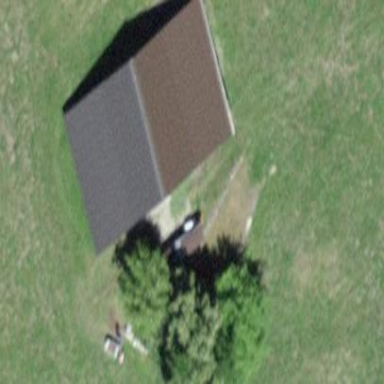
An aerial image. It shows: Rural barn.